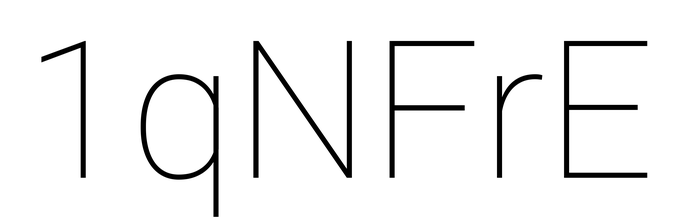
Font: Roboto_Thin